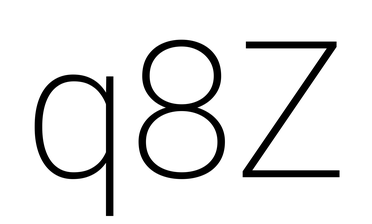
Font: Roboto_ExtraLight